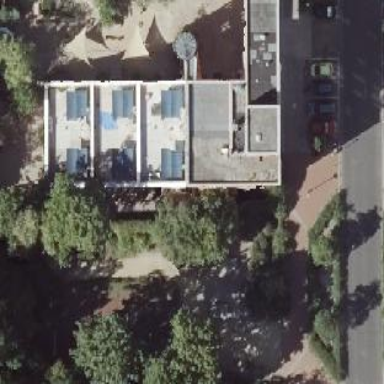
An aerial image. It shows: Kindergarten.